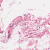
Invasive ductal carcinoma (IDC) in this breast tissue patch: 0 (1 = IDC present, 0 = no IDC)